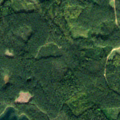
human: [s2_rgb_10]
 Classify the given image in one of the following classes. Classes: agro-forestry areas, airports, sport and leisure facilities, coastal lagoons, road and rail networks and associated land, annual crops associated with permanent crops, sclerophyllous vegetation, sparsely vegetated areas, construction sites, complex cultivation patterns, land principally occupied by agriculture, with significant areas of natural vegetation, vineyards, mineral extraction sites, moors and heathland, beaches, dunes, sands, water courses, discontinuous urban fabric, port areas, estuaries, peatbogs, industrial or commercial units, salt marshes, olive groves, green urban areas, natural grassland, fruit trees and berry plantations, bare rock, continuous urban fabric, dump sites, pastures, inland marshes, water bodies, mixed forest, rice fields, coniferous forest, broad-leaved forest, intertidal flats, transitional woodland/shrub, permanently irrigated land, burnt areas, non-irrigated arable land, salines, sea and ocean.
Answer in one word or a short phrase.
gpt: coniferous forest